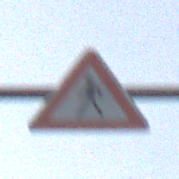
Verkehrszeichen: FussgaengerRechts
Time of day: MorningAfternoon
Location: Outdoor (Nature)
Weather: PartlyCloudy
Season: NotSpecified
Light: Natural